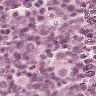
Metastatic tissue present: yes